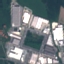
Land use / land cover: Industrial